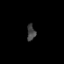
Tissue: prostate
Cell type: Myeloid cells
Senescence score: 0.3467
Nuclear area (px): 132
Mean DAPI intensity: 66.591